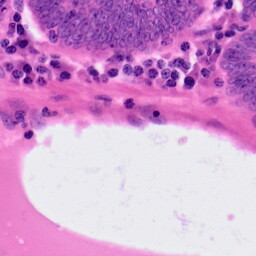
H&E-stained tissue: Colon